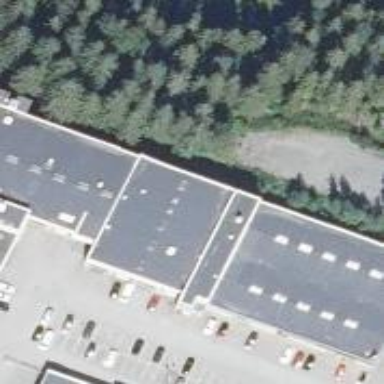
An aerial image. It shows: Car rental service.